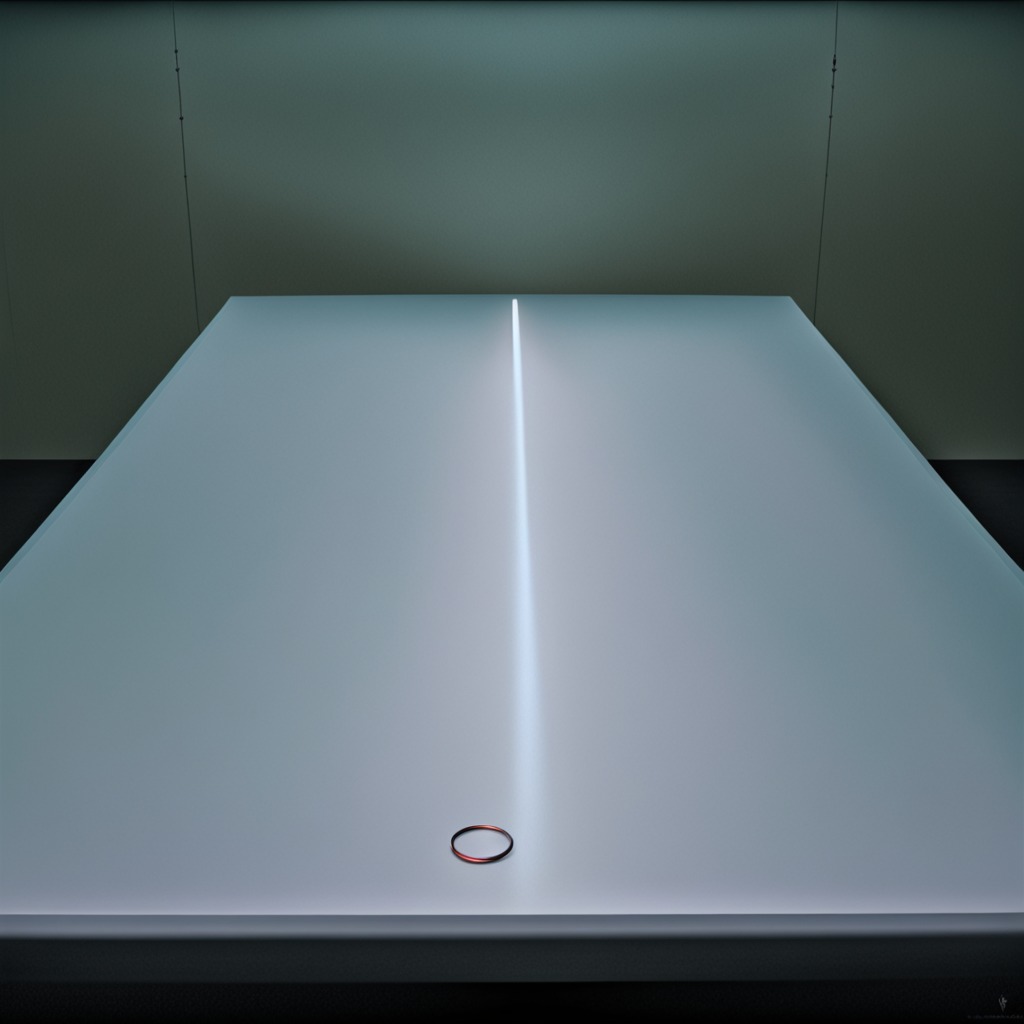
A rubber O-ring is lying on a clean empty table in a railway signal maintenance room lit by harsh overhead fluorescents.